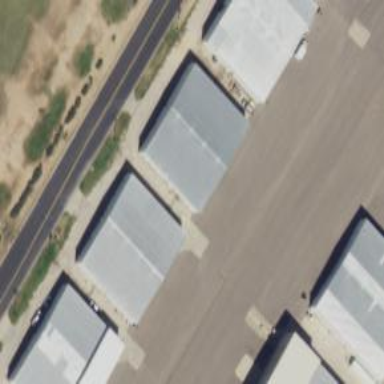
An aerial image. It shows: Hangar.